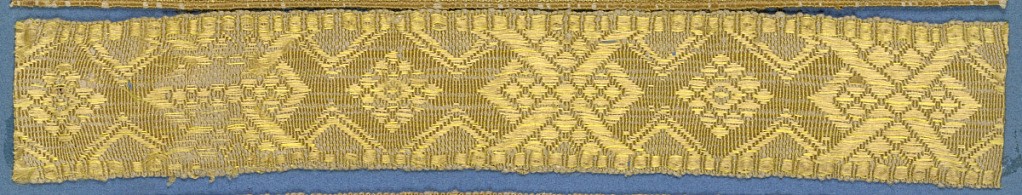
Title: Trimming
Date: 19th century
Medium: silk Technique: woven
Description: Yellow trimming fragment in a geometic design based on lozenge forms.